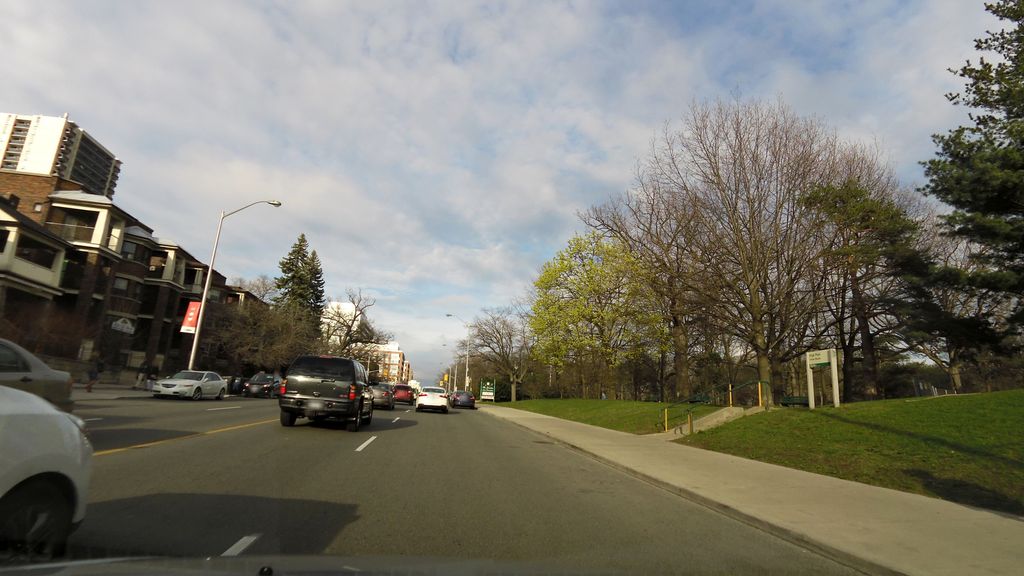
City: toronto